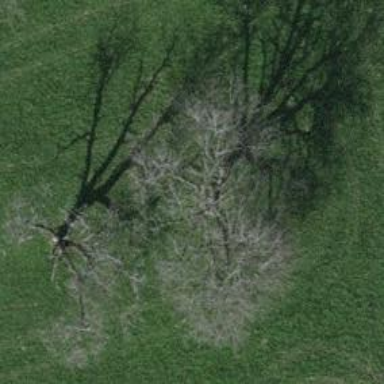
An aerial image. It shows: Single tag "natural: tree."